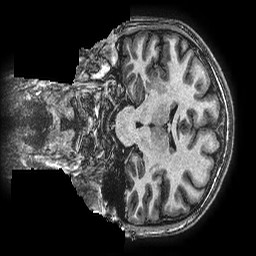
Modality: T1w
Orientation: coronal
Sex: female
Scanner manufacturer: ge
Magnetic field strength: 3 T
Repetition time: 0.00766 s
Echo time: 0.003476 s